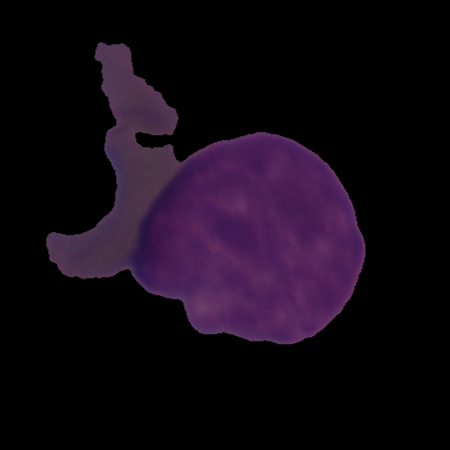
Label: cancer